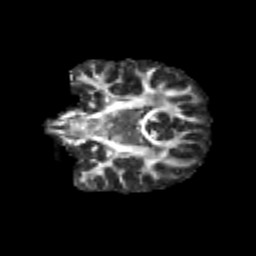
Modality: FA
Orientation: coronal
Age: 13
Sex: female
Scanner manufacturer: siemens
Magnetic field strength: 3 T
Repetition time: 3.8 s
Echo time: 0.07 s